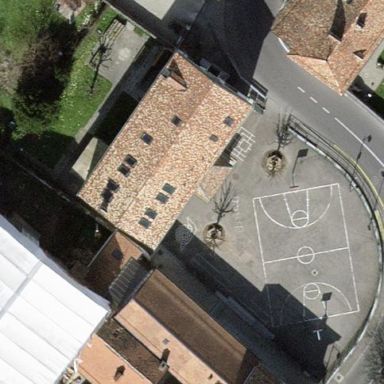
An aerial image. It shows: School.